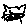
Label: cat